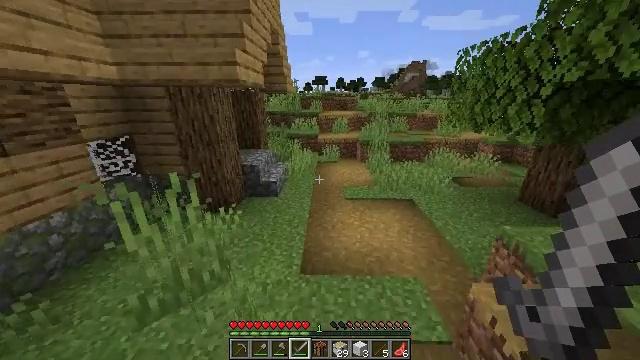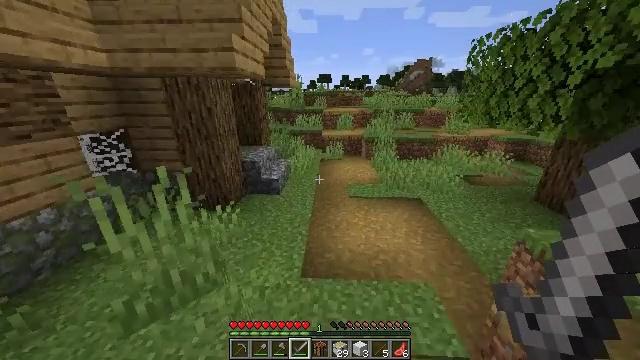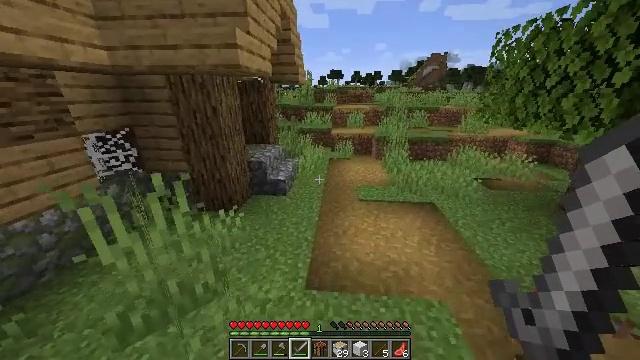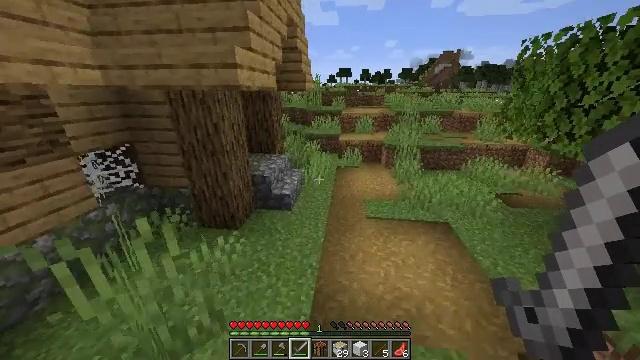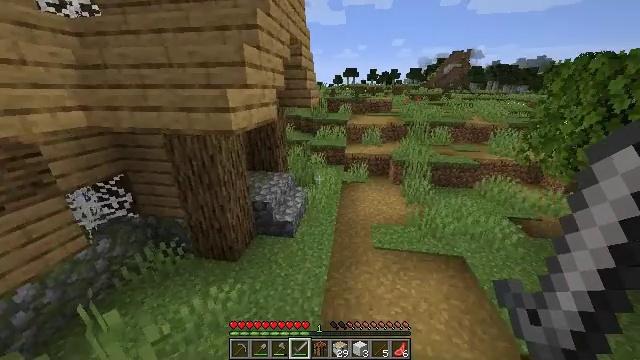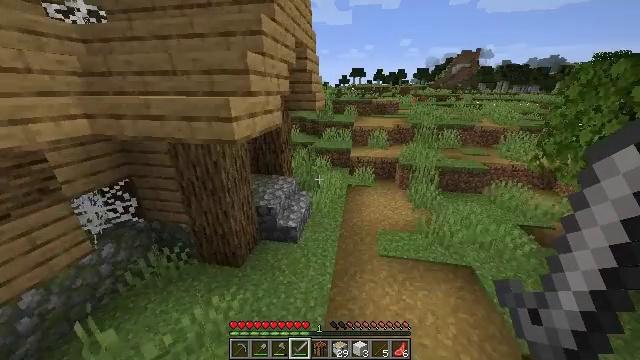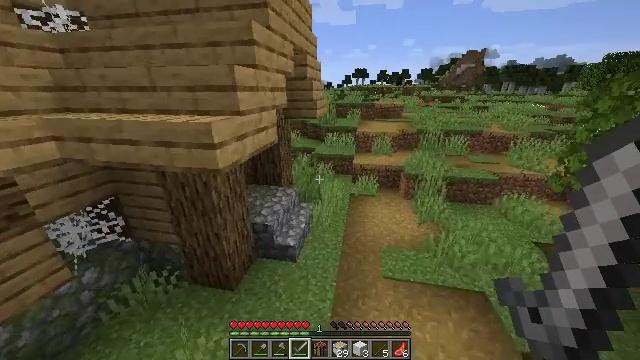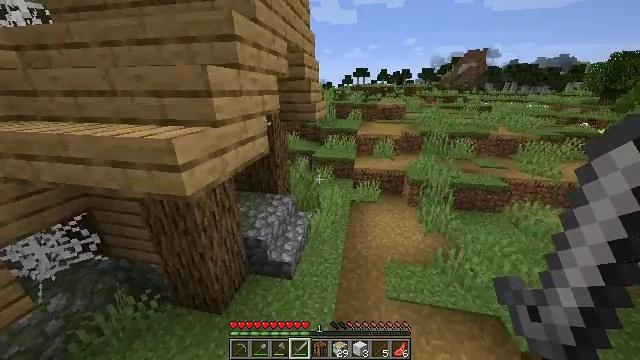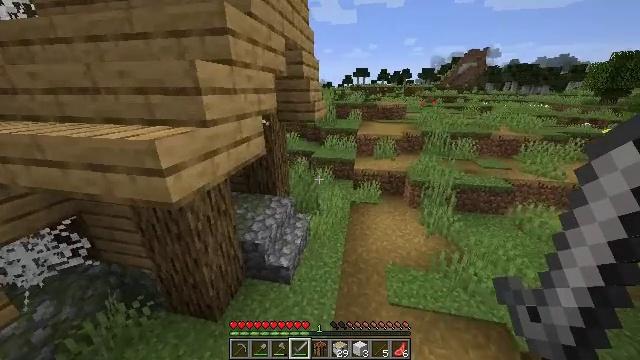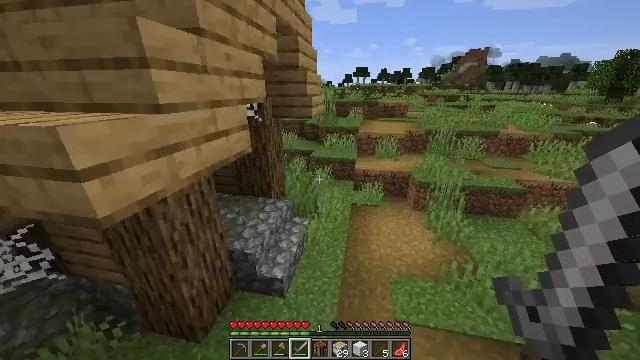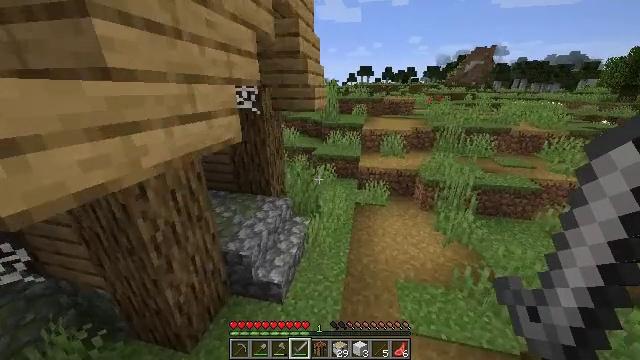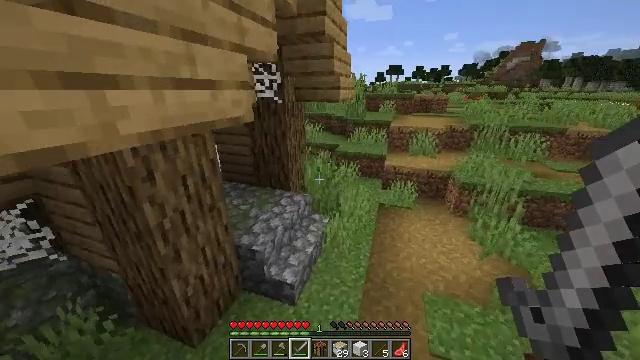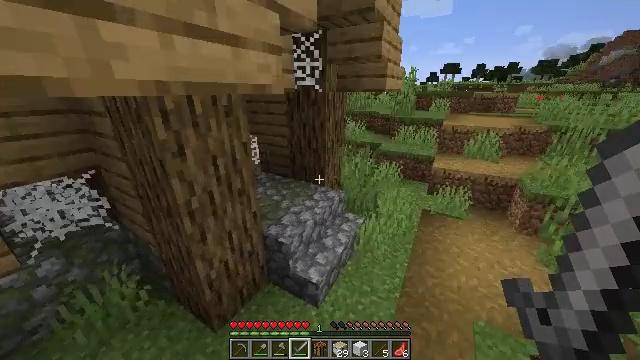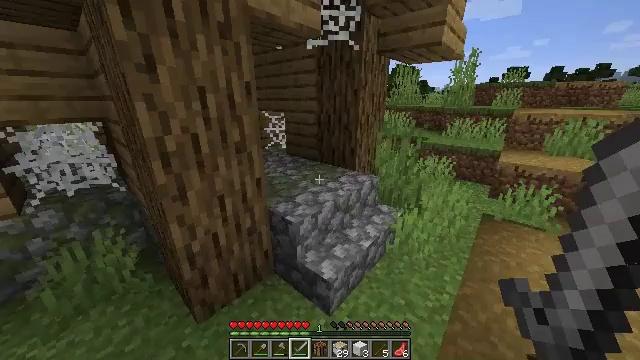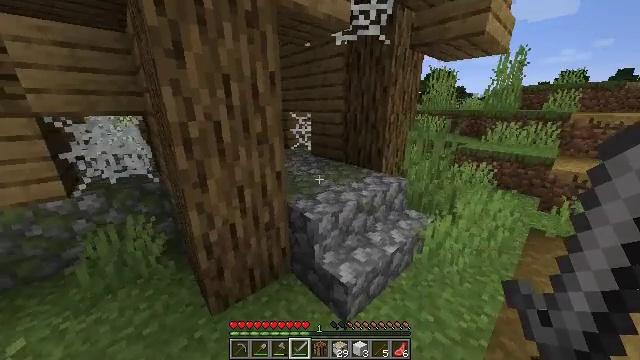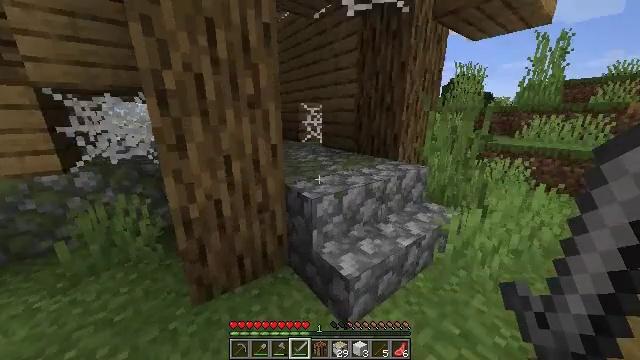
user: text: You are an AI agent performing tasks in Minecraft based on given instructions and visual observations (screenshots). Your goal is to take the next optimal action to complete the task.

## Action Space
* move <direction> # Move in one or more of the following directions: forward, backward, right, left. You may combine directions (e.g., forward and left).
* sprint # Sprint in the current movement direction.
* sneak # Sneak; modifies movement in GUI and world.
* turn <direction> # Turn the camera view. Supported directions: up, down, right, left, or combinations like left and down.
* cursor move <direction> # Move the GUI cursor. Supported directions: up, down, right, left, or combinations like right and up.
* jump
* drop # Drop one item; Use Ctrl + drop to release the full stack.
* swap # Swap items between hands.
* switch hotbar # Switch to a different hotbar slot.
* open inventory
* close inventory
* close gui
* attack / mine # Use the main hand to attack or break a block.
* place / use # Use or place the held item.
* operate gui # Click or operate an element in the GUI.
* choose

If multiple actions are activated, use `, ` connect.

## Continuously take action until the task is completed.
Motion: motion action
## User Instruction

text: Collect some oak leaves.
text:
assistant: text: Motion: move forward, sprint, turn left, jump
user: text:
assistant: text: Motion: move forward, sprint, turn left and down, jump
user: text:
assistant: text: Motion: move forward, sprint, turn left, jump
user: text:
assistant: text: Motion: move forward, sprint, turn left, jump
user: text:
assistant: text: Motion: move forward, sprint, turn left, jump
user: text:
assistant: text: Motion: move forward, sprint, jump
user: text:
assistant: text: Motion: move forward, sprint, jump
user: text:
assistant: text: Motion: move forward, sprint, jump
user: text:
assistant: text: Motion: move forward, sprint, jump
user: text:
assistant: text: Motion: move forward, sprint
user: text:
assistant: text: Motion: move forward, sprint, turn left
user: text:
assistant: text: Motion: move forward, sprint, turn left
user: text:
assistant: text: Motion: move forward, sprint, turn left and up
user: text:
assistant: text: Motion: move forward, sprint, turn left and up
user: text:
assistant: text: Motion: move forward and move right, sprint, turn left and up
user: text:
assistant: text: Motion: move forward and move right, sprint, turn left and up
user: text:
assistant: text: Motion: move forward and move right, sprint, turn left and up
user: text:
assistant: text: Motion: move forward and move right, sprint, turn left and up
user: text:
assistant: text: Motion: move forward, sprint, turn left and up
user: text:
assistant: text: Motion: move forward, sprint, turn left
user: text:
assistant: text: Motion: move forward, sprint, turn left
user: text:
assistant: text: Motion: move forward, sprint, turn left
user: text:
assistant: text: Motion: move forward, sprint, turn left and down
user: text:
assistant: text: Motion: move forward, sprint, turn left and down
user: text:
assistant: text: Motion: move forward, sprint, turn left and down
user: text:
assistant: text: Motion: move forward, sprint, turn left
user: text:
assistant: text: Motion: move forward, sprint
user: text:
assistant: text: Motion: move forward, sprint
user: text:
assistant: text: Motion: move forward, sprint, turn down
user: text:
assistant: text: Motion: move forward, sprint, turn left and down